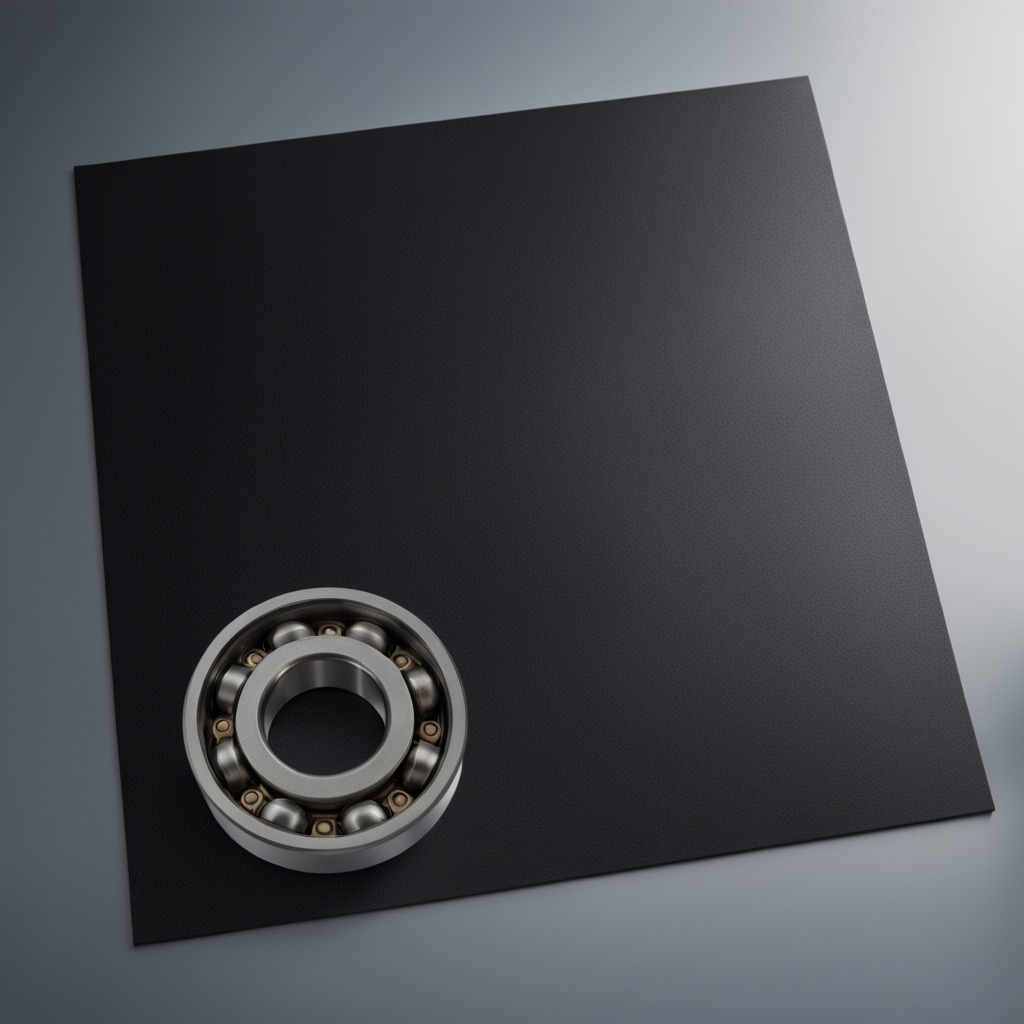
A metal ball bearing is lying on a clean granite tabletop covered with a black rubber mat inside a workshop under bright overhead lighting crisp shadows high clarity worn but beneath the mat